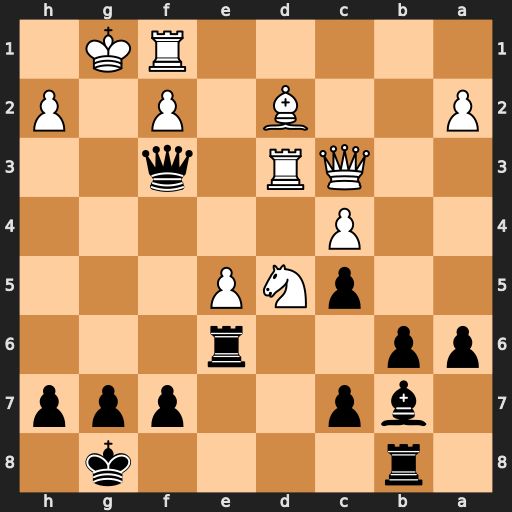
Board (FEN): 1r4k1/1bp2ppp/pp2r3/2pNP3/2P5/2QR1q2/P2B1P1P/5RK1
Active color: b
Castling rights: -
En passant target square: -
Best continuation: Rg6+ Bg5 Rxg5#